Aerial crown-view tile of a tropical tree (Barro Colorado Island, Panama), acquired 20241112:
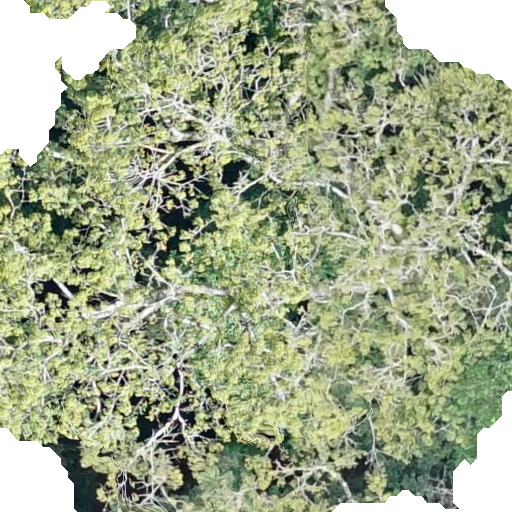
Species: Ceiba pentandra
GBIF accepted scientific name: Ceiba pentandra
Crown area: 429.048 m²